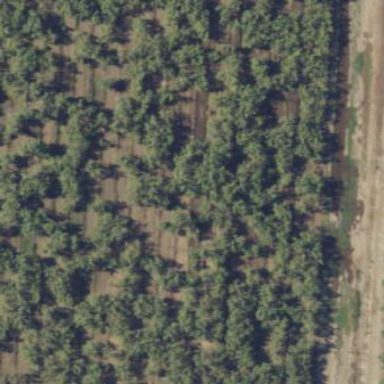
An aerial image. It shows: Almond orchard with rows of almond trees.